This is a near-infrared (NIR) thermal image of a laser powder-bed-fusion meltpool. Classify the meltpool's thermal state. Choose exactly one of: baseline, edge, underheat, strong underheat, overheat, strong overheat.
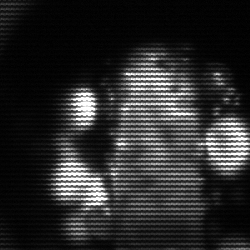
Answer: strong underheat